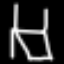
Label: chair